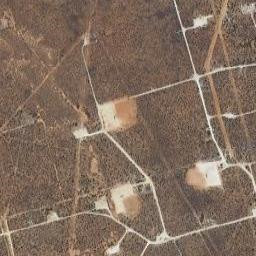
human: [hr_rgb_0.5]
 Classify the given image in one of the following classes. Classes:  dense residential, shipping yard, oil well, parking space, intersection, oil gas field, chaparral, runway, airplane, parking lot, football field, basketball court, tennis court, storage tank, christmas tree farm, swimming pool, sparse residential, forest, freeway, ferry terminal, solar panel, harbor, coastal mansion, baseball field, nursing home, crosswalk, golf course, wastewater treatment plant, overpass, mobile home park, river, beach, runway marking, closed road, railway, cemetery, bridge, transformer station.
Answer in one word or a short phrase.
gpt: oil gas field